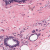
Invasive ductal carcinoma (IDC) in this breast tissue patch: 0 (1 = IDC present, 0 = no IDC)